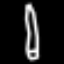
Label: pencil